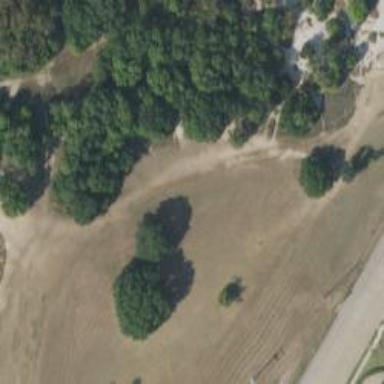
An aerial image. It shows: Disc golf hole in disc golf sport setting.